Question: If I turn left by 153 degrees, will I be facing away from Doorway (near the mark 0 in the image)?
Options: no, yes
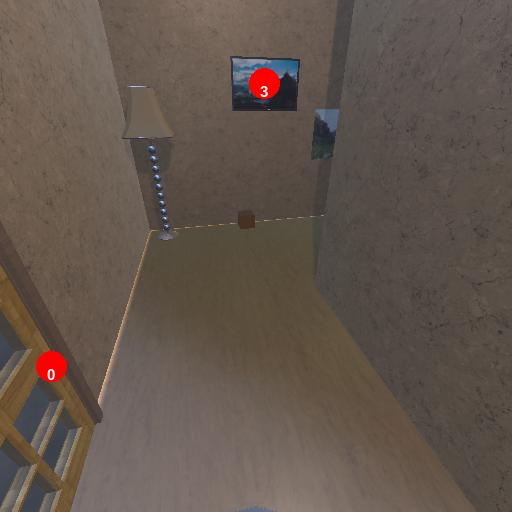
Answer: no